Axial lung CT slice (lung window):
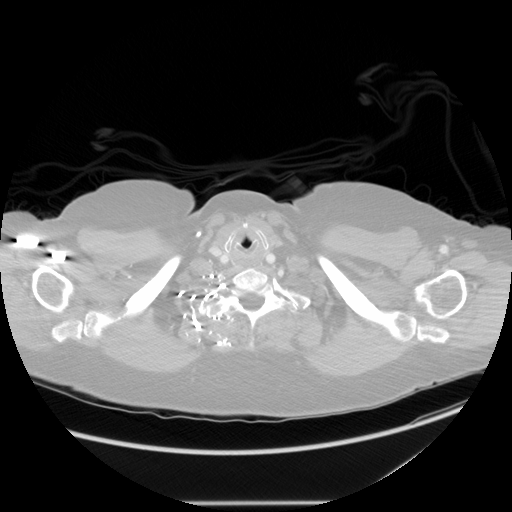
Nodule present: no